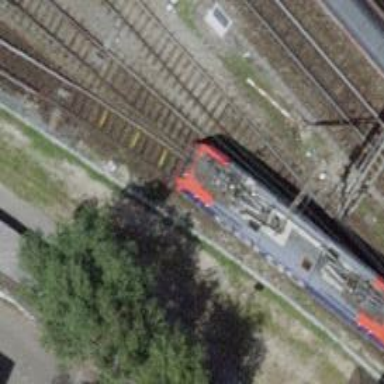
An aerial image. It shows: Rail yard with electrified rails and single track.